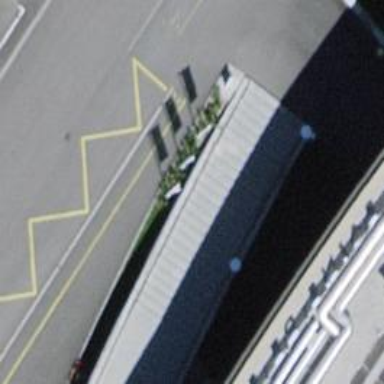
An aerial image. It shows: Bus stop with platform for public transport.